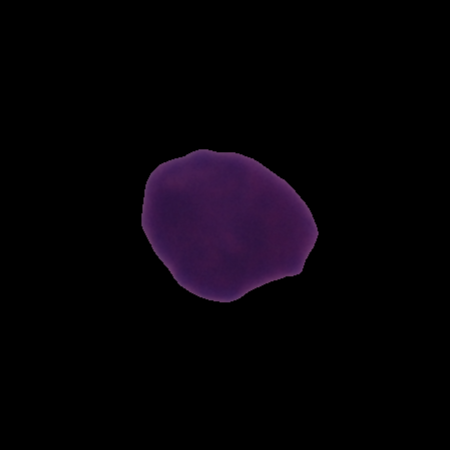
Label: healthy